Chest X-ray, PA view. Patient: 36 years old, sex F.
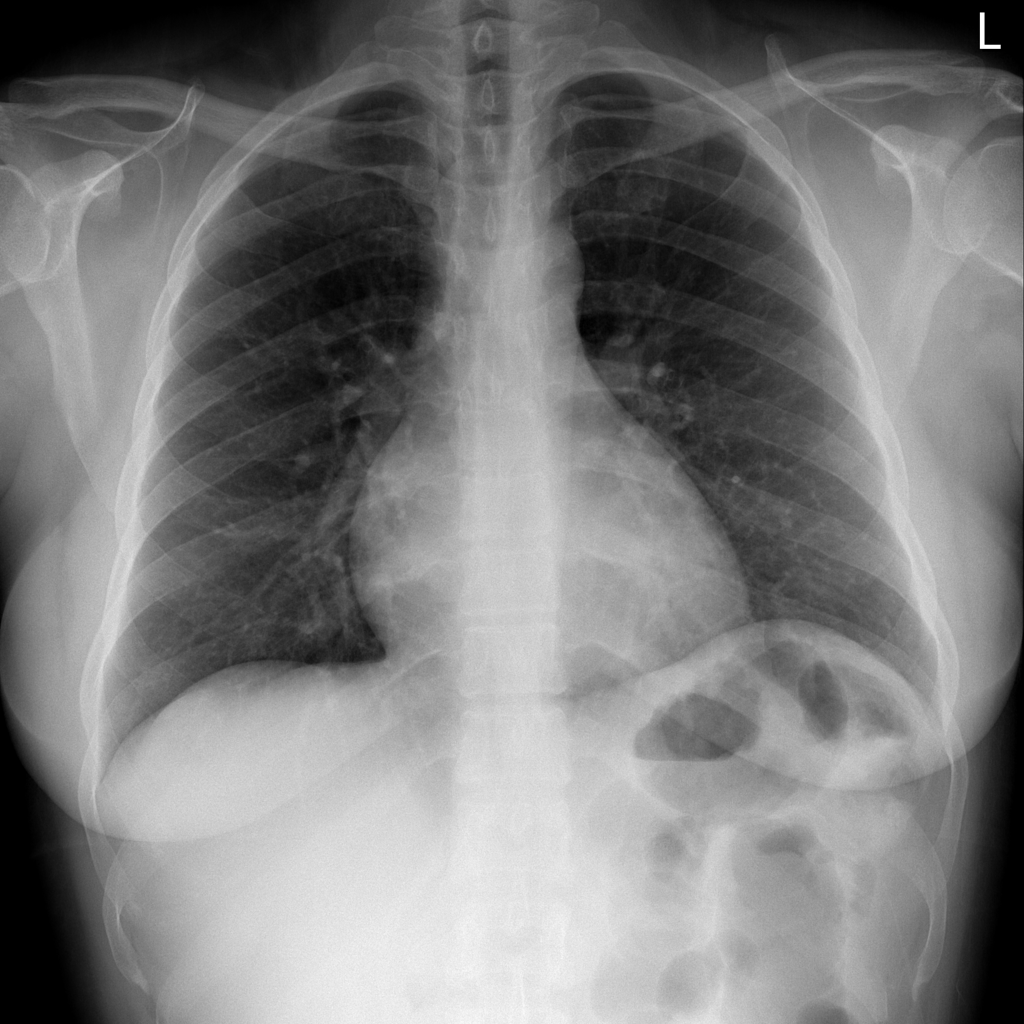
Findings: No Finding